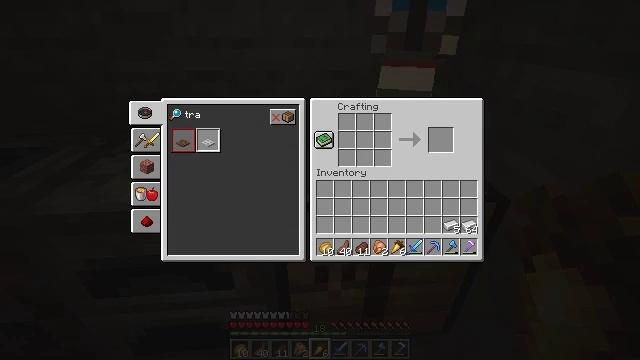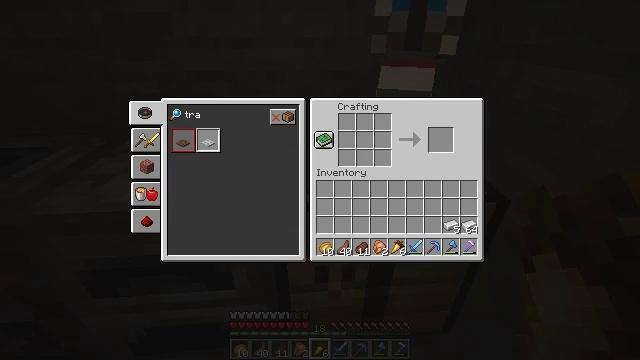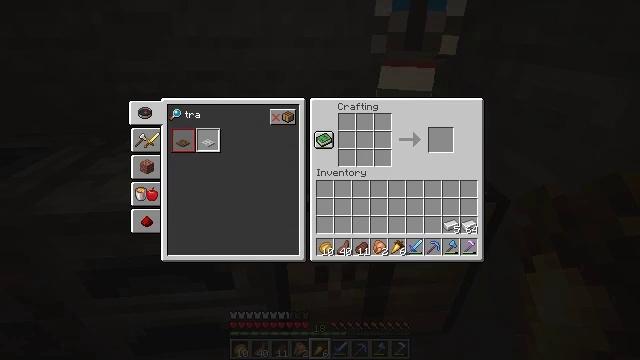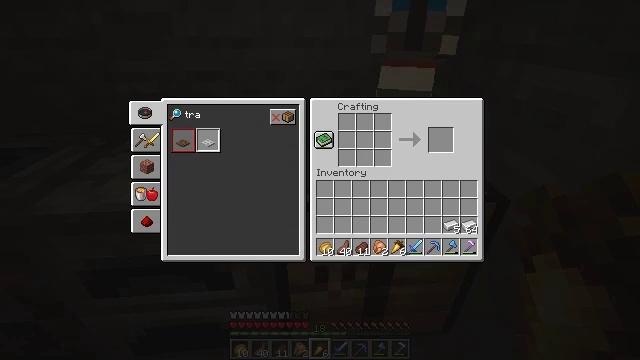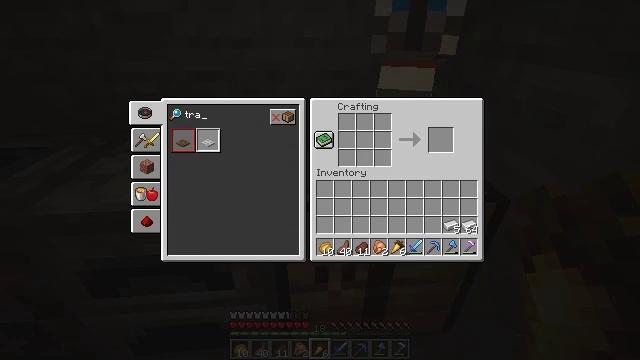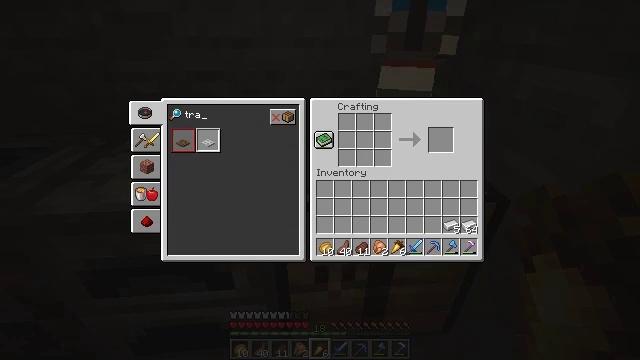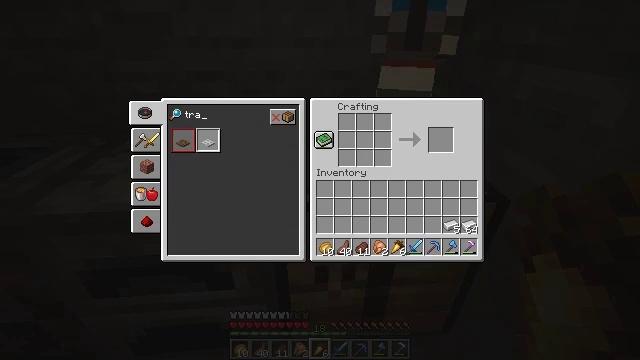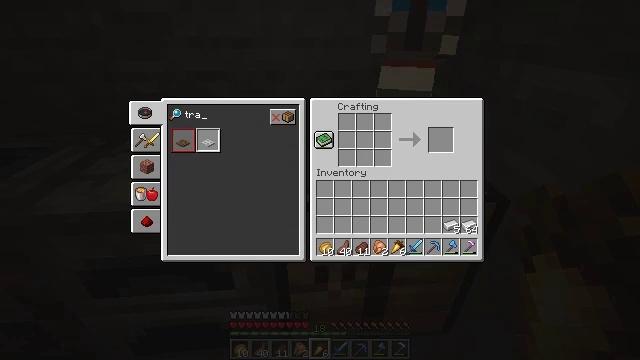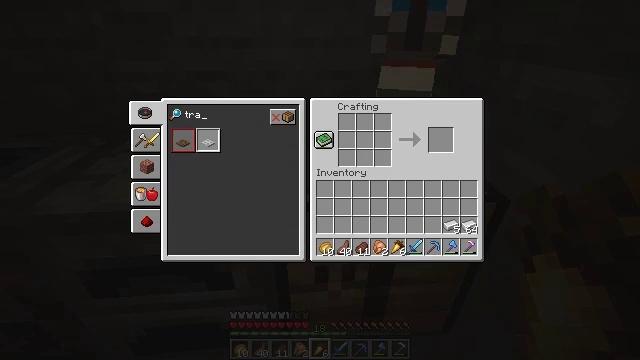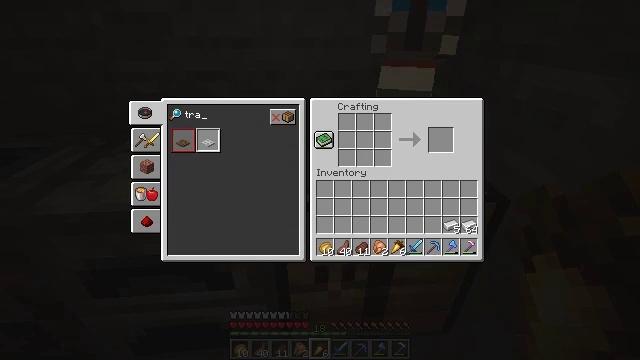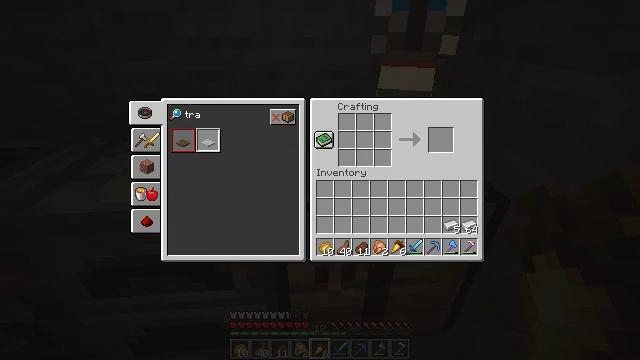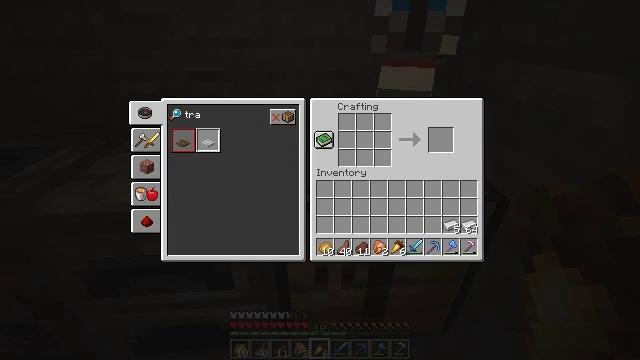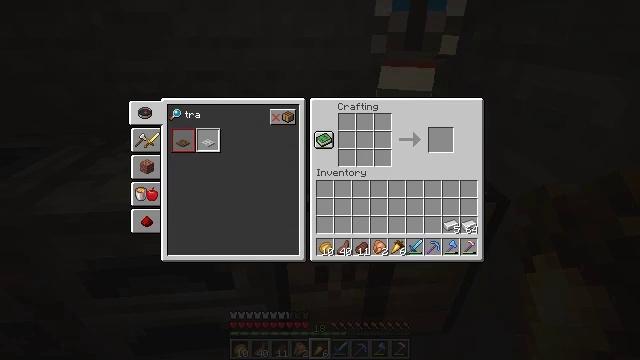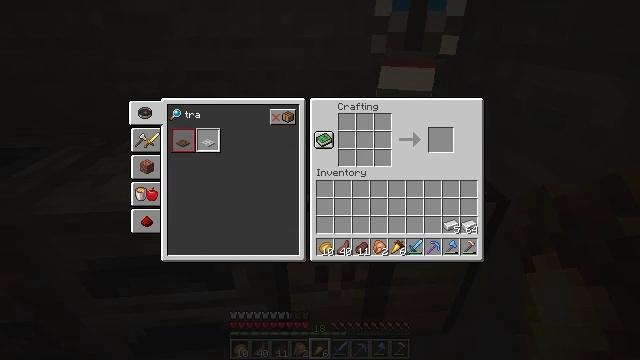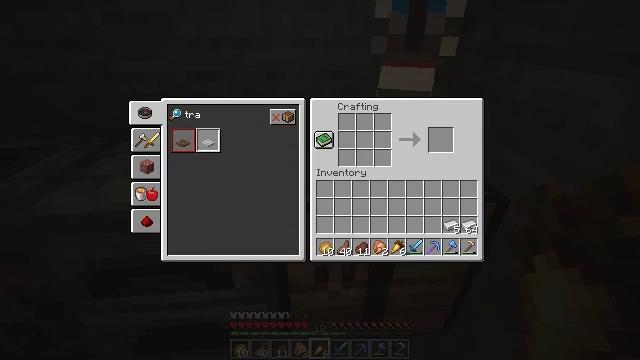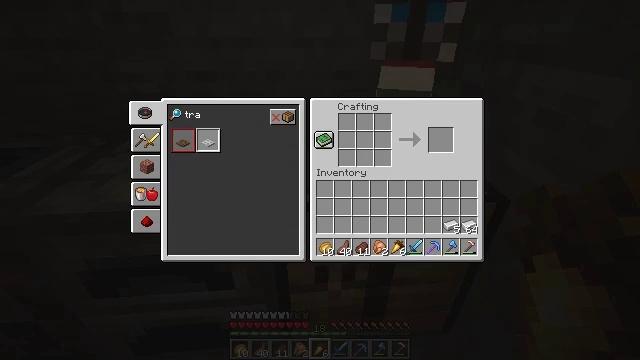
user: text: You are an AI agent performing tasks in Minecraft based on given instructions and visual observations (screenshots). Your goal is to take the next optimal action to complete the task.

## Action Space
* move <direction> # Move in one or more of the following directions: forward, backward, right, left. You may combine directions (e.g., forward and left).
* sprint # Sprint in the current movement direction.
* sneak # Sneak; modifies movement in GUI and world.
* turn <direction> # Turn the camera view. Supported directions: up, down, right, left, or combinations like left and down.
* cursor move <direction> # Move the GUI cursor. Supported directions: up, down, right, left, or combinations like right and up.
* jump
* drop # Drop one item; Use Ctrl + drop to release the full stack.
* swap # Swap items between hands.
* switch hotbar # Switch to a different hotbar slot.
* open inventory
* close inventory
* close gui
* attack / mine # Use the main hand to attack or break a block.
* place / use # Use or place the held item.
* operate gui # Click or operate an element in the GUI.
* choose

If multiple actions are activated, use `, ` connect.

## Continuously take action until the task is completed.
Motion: motion action
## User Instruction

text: Craft a tripwire hook with iron ingot, a stick, and a wooden plank.
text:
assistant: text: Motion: no_op
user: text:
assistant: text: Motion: no_op
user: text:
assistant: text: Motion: no_op
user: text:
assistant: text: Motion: no_op
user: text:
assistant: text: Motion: no_op
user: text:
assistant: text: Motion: no_op
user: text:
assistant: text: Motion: no_op
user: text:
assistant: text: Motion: no_op
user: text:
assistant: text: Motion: no_op
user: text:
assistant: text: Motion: no_op
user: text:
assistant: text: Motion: no_op
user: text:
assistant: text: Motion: no_op
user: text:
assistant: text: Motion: no_op
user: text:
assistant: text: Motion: no_op
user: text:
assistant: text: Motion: no_op
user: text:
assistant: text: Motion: no_op
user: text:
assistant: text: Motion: no_op
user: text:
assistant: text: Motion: no_op
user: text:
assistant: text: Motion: no_op
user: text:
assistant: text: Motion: no_op
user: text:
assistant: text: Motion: no_op
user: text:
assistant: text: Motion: no_op
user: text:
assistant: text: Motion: no_op
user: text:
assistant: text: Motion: no_op
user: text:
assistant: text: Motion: no_op
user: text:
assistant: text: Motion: no_op
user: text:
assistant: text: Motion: no_op
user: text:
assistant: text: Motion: no_op
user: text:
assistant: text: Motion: no_op
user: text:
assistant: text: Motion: no_op